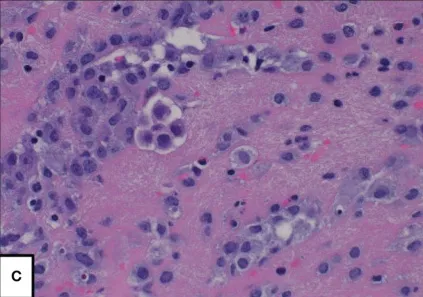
Cytologic preparations of initial pleural effusion which show groups and single malignant cells with morphologic and immunophenotypic findings supportive of lung adenocarcinoma. Pap-stained cytospin preparation at x400.
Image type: pathology (papanicolaou)